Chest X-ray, PA view. Patient: 41 years old, sex F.
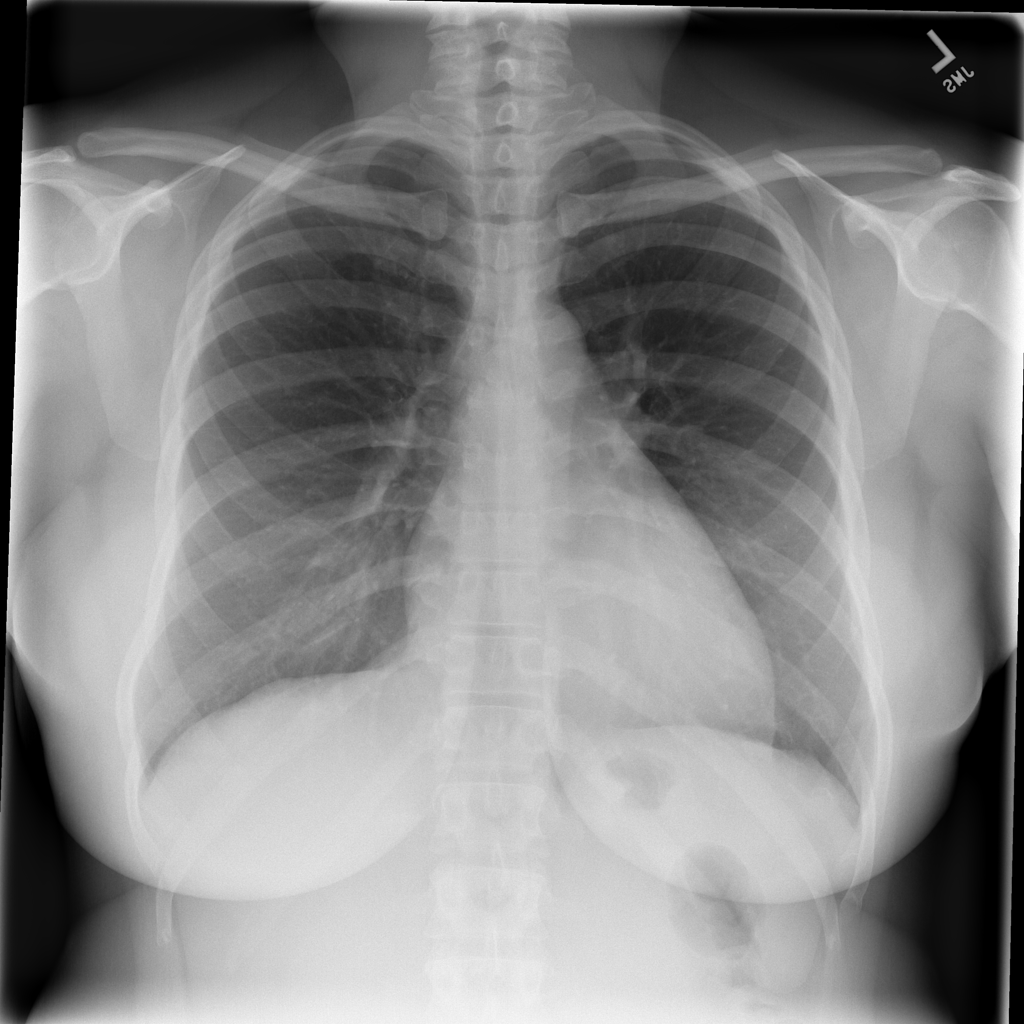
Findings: No Finding